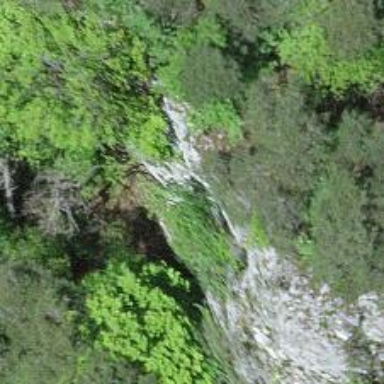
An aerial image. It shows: Natural cliff.